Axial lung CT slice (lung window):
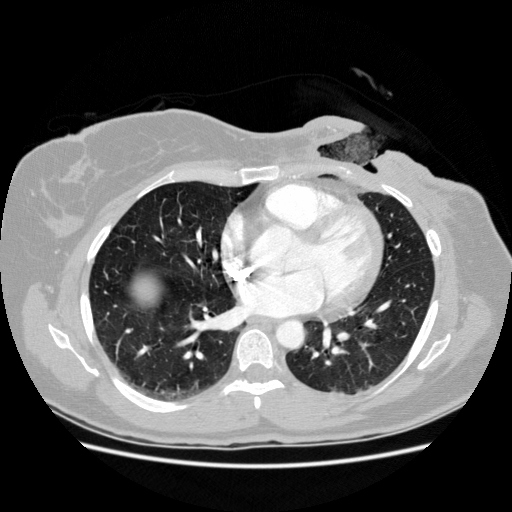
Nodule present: no